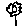
Label: flower